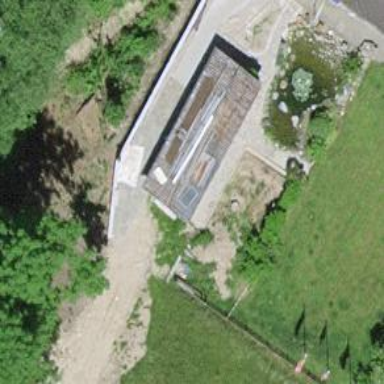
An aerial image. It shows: Rural barn.